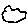
Label: cloud